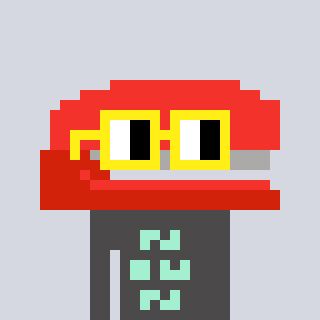
a pixel art character with square yellow glasses, a stapler-shaped head and a grayscale-colored body on a cool background